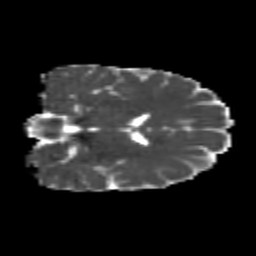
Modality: MD
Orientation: coronal
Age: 25
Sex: female
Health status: healthy
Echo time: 0.074 s